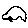
Label: car